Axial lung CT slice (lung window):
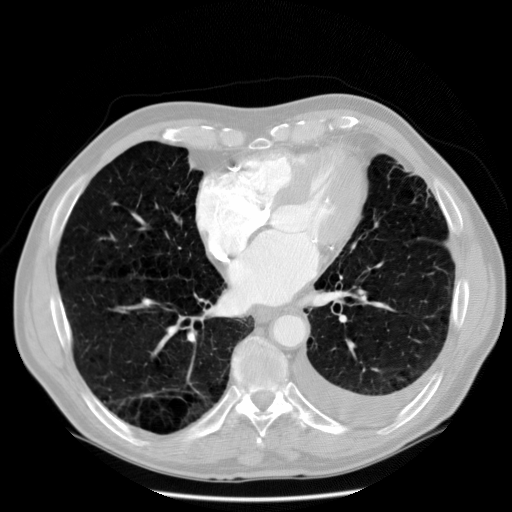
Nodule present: no